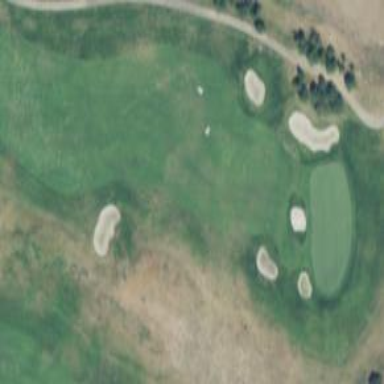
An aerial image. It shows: View of golf hole.